Question: I am doing a project called "Attendance Management System"
The company has its own biometric finger scanner who checks for employee's attendance and stored in on a database table.
The table consist of 4 fields '(ID autonumber, EmployeeNo, CheckTime and CheckType)'
The Timekeeping system store all the employee's logs and attendance but it doesn't specify whether the checktype is "I" or "O". As you can see the image below, everytime the employee log in, the system store it to database automatically but it stored as "I", and when the same employee log in again it will store as "I" again.

My client want it to be automated as possible. He wants to changed the checktype to "O" once the employee login again.
For example:
I am an employee. I am going to log in at today 8am, then it will store to database as
today 8AM with checktype "I".. since I am not aware that I have logged in already, I loged in again for the second time at 8:04 AM.. the system stores it as "I" again the same as if I am going to logout at 5PM, the system also record it as "I"..
I would like this to update the database automatically.Without any parameters provided by the user. I want it to be in a stored procedure to automate the process.
It should be restricted within the same employee:
Example:
Employee1 logged at today 8am.. (checktype "I")
Employee1 logged again at today 11am... (checktype "O")
employee1 logged again at today 12pm.. (checktype "I")
employee1 logged again at today 4pm (checktype "O")
Criterias should be restricted within employeeno, checktime only.. and would like to update checktype also based on given datas.
The old system is not capable storing logged ins as "O" it was purely "I"..
How to do this? I need your inputs and help badly! Please?
I have created a stored procedure but do not know where I can start it and I dont have the idea to finish the procedure and make it work..
'''
SET ANSI_NULLS ON
GO
SET QUOTED_IDENTIFIER ON
GO
ALTER PROCEDURE AUTOMATIC_OVERRIDE
@ID INT,
@EMPLOYEENO NVARCHAR(20),
@CHECKTIME DATETIME,
@CHECKTYPE NVARCHAR(1)
AS
SET NOCOUNT ON;
WHILE @ID = (SELECT ID FROM CHECKTIME)
SELECT ID,EMPLOYEENO,CHECKTIME,CHECKTYPE
FROM CHECKTIME
GROUP BY ID,EMPLOYEENO,CHECKTIME,CHECKTYPE
ORDER BY CHECKTIME
GO
'''
Please help me to solve this problem. Thanks.
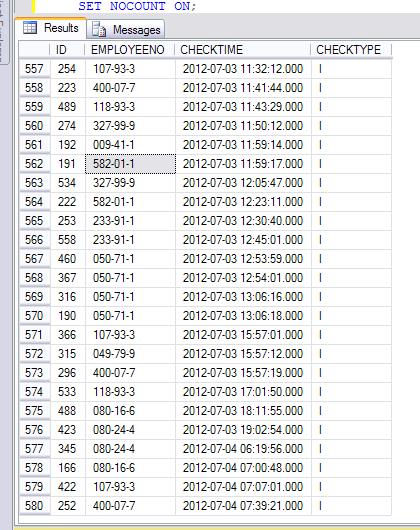
Answer: The solution into the PRC:
'''
SET ANSI_NULLS ON
GO
SET QUOTED_IDENTIFIER ON
GO
CREATE PROCEDURE AutomaticOverrideByID
@ID INT,
@EMPLOYEENO NVARCHAR(20)
AS
UPDATE CHECKTIME
SET CHECKTYPE = CASE WHEN (SELECT
COUNT(ID) AS CountOfLogin
FROM CHECKTIME
WHERE CHECKTIME.EMPLOYEENO = @EMPLOYEENO
AND CHECKTIME.CheckTime < C.CheckTime) % 2 = 1 THEN 'O' ELSE CHECKTYPE END
FROM CHECKTIME C
WHERE C.ID = @ID
GO
'''
And here is an UPDATE to the existing dataset as Dhenn asked:
'''
UPDATE CHECKTIME
SET CHECKTYPE = CASE WHEN (SELECT
COUNT(ID) AS CountOfLogin
FROM CHECKTIME
WHERE CHECKTIME.EMPLOYEENO = C.EMPLOYEENO
AND CHECKTIME.CheckTime < C.CheckTime) % 2 = 1 THEN 'O' ELSE CHECKTYPE END
FROM CHECKTIME C
'''
<URL> attached.